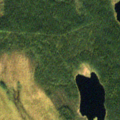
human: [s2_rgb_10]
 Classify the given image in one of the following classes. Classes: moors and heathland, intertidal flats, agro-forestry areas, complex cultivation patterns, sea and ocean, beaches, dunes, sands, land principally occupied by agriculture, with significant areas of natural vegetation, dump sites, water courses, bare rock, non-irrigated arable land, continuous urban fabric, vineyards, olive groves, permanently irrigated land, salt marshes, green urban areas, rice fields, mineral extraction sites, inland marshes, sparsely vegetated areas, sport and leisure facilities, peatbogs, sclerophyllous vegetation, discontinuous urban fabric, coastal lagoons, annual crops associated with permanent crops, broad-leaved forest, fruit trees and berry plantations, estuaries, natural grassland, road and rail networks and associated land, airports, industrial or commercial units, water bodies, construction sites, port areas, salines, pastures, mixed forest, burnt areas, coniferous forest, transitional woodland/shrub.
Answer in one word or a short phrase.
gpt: coniferous forest, peatbogs